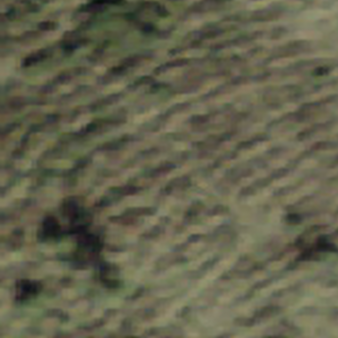
Label: other